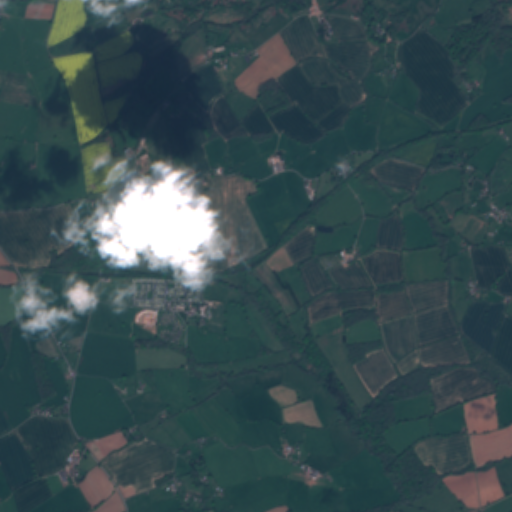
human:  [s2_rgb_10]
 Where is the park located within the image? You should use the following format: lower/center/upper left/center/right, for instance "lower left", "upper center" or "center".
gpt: The park is located in the upper left of the image.
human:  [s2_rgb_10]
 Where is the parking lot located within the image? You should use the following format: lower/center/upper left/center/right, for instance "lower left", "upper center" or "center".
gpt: The parking lot is located in the lower left of the image.
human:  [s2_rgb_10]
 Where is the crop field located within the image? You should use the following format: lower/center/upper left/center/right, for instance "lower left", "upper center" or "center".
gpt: There is no crop field in the image.